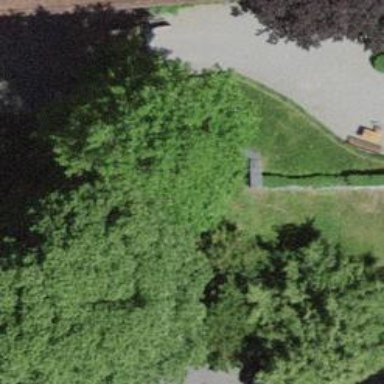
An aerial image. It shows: Retaining wall.